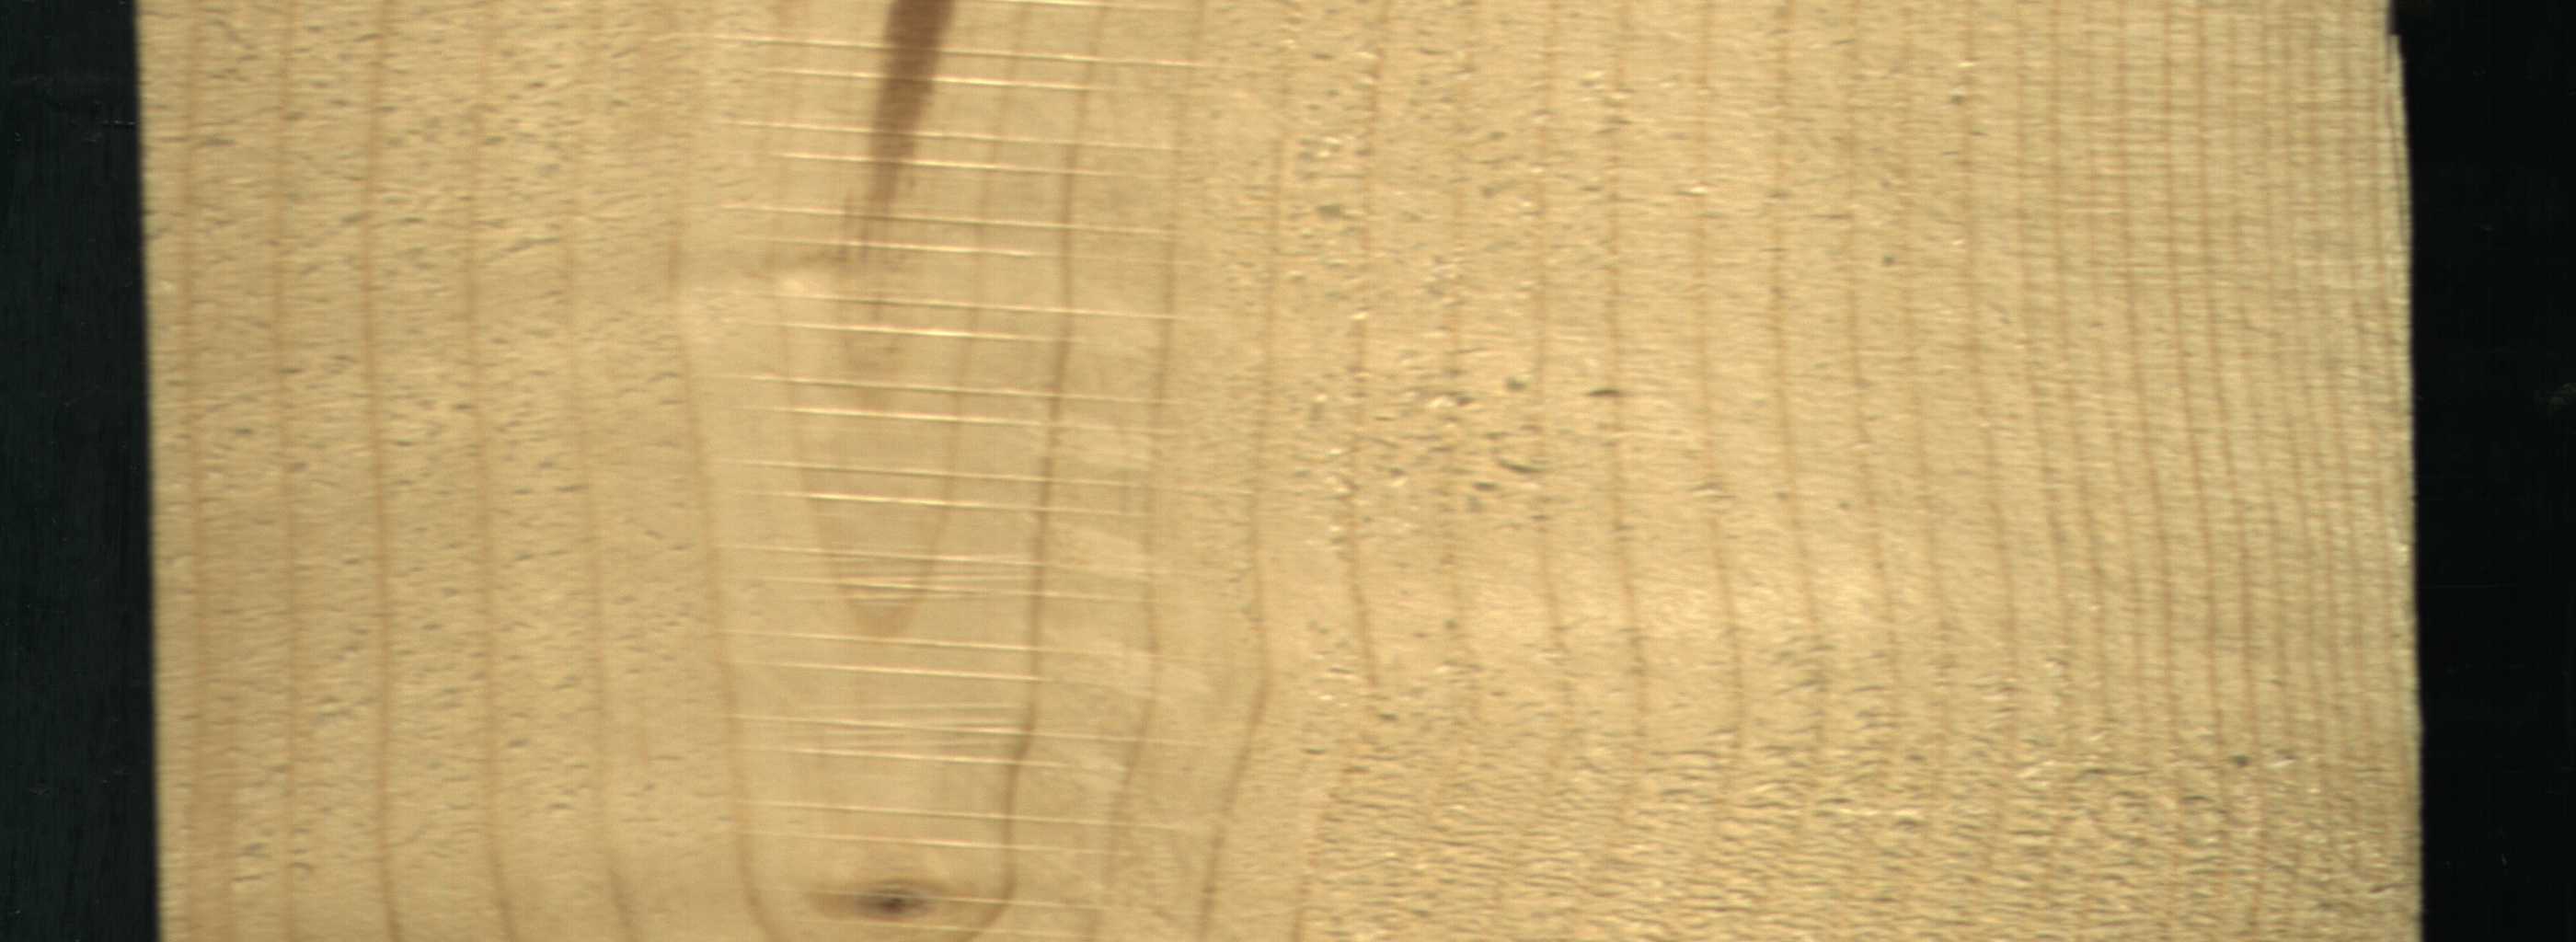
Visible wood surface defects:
Marrow
Live_Knot